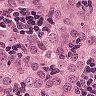
Metastatic tissue present: yes